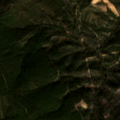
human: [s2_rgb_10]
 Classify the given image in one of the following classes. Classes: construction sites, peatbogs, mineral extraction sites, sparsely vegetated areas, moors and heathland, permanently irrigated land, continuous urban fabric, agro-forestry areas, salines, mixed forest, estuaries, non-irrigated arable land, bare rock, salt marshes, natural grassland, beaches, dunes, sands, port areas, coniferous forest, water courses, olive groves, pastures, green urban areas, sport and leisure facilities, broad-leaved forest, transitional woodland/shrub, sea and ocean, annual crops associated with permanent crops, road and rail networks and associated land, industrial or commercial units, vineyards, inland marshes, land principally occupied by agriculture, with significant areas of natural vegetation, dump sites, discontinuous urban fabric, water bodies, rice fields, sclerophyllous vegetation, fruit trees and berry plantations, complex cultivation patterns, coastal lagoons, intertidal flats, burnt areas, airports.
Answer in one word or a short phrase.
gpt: mixed forest, transitional woodland/shrub